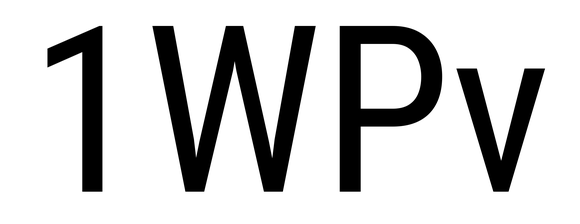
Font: Roboto_Condensed_Regular